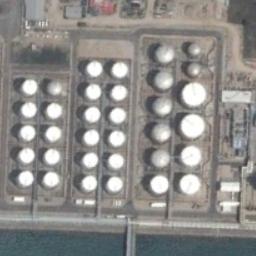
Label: storage_tank